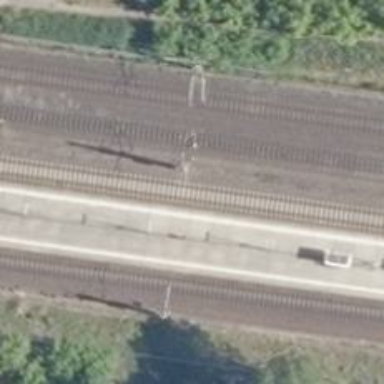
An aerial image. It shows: Milestone along the railway track with catenary mast.